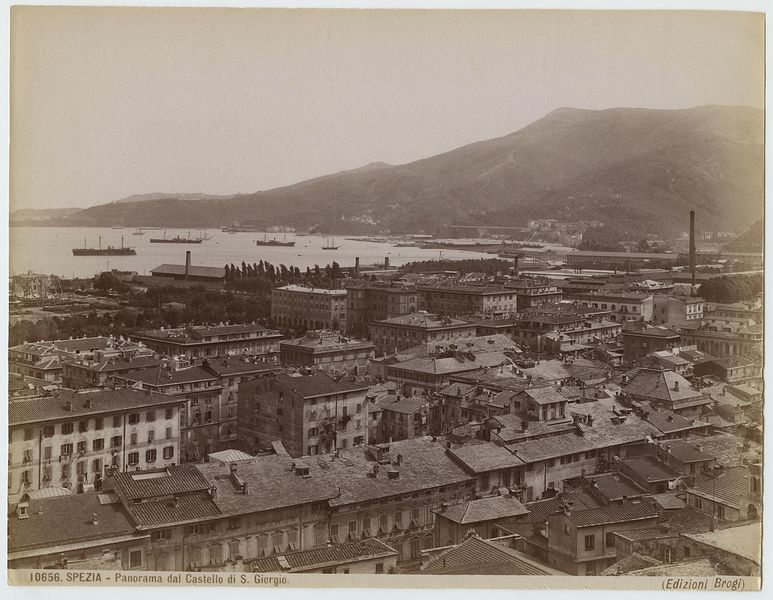
Künstler: Giacomo Brogi
Standort: Hamburg
Institution: Museum für Kunst und Gewerbe Hamburg
Schlagwörter: meer, stadt, ort, berge, gebirge, dorf, foto, fotografie, panorama, photographie, stadtansicht, photo, architekturfotografie, mer, albumin, sea, lichtbild, landschaftsphotographie, landschaftsfotografie, historische, alte stadtansicht, architekturphotographie, bildwerke, angewandte und bildende kunst, hessische systematik, alte ansicht, schwarzweißpositivverfahren, silbersalzverfahren, schwarzweißfotografie, gebäude, örtlichkeit, straße, stätte, küste, albuminpapier